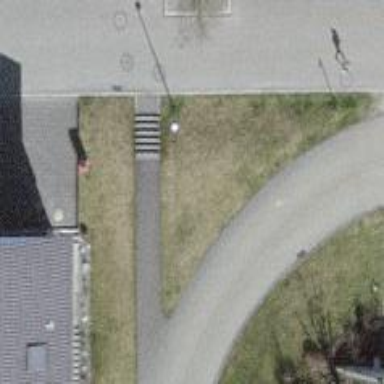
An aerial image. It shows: Set of steps on the road.